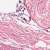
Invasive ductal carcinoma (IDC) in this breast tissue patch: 0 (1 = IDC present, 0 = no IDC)